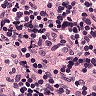
Metastatic tissue present: no